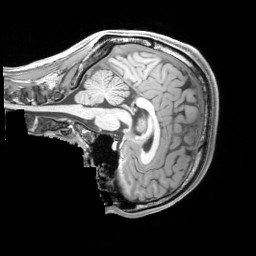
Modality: T1w
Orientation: sagittal
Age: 23
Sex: male
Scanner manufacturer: siemens
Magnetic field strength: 3 T
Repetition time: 2.53 s
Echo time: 0.00326 s